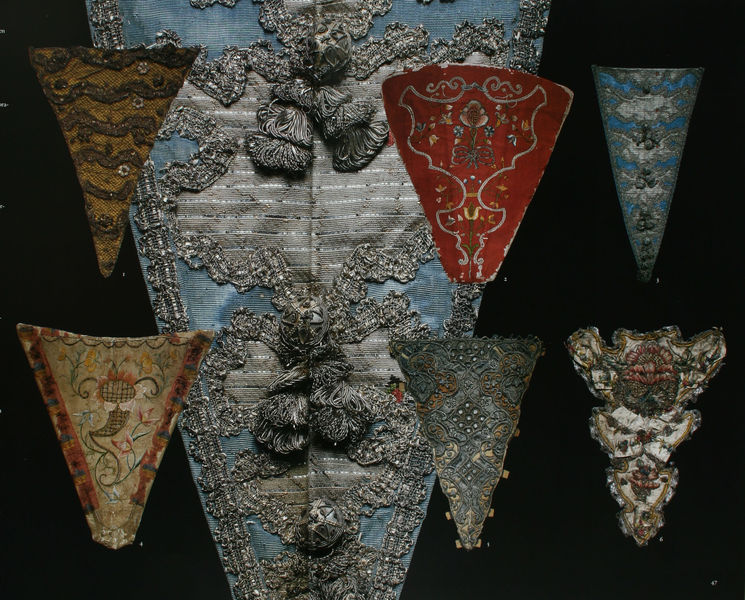
Titel: Stecker
Standort: Kyoto (Japan)
Institution: Kyoto Costume Institute
Schlagwörter: blau, weiß, dreieck, gelb, grün, ocker, ausschnitt, blume, blumen, braun, bunt, frau, grau, orange, schwarz, türkis, rot, tuch, beige, muster, kleidung, silber, spitze, bestickt, gewand, gold, reich, stickerei, stoff, gewänder, schleifen, borte, dekoltee, perlen, rosa, schwarzer hintergrund, seide, hellblau, farben, farbe, formen, nähen, detail, floral, ornamente, verzierung, faden, kordel, rüschen, naht, satin, foto, schild, stücke, uniform, abzeichen, orden, brokat, damast, wimpel, zwickel, verziert, wappen, sieben, besatz, bommel, gestickt, zierde, fäden, gewebe, bordüren, textil, applikation, dreiecke, verzierungen, verschluss, details, farbigkeit, quasten, paspel, einsatz, proben, heraldik, trapez, kyoto, silberfaden, aufnäher, stoffmuster, zoom, paspeln, weibliche, frauenkleidung, smamlung, pfölanzen